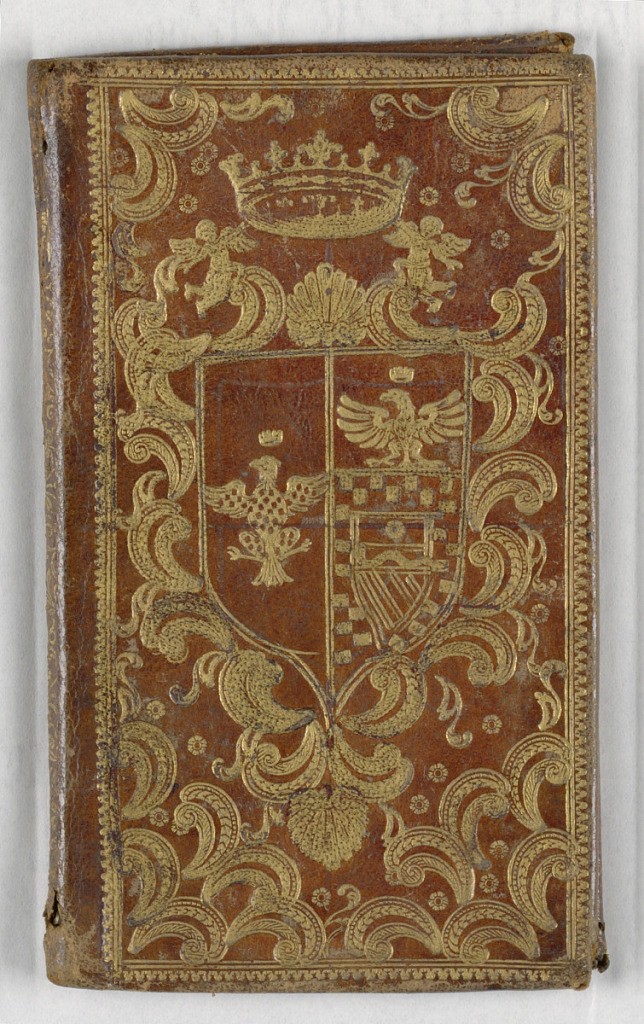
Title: Bookpaper
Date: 1750–1770
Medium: Gilt leather, paper
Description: Vertical rectangle. Brown leather binding, tooled in gold with coat-of-arms surmounted by a crown, with curvilinear decoration (on both front and back). End papers of "Dutch gilt" with stylized flowers and fruit in brick red.